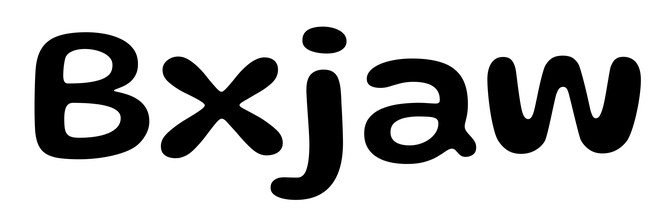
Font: Gluten_Medium